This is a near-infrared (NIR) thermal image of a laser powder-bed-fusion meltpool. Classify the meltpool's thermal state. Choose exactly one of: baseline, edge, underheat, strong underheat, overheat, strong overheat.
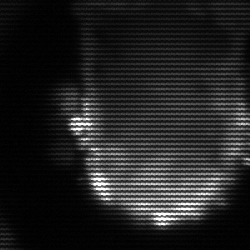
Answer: baseline